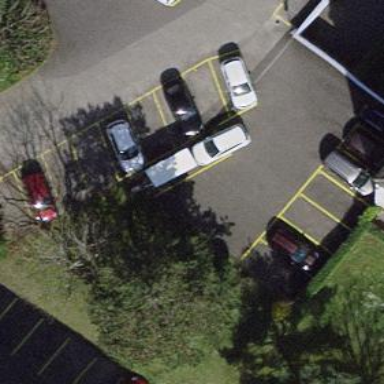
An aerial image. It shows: Parking available on the street side.